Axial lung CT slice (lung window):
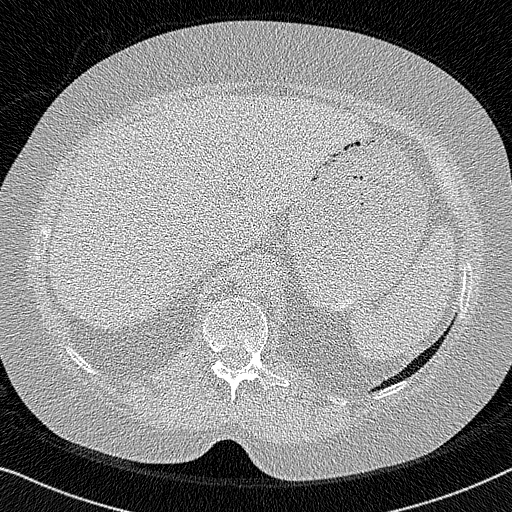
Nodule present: no